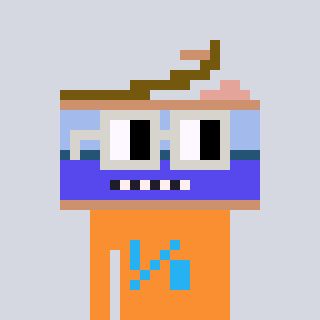
a pixel art character with square light gray glasses, a canned ham-shaped head and a orange-colored body on a cool background